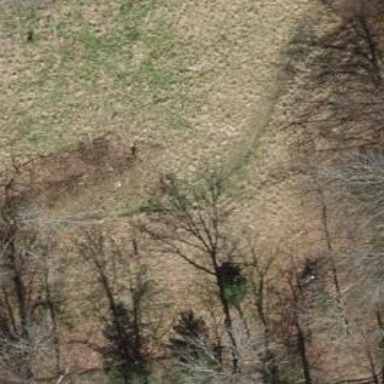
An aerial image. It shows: Dirt path.